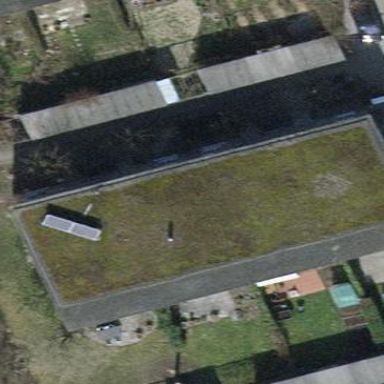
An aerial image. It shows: Terrace building.